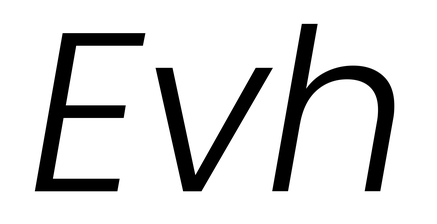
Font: Poppins-LightItalic